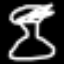
Label: hourglass